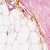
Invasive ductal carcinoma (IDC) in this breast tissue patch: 0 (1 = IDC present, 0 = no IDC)